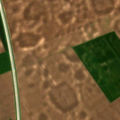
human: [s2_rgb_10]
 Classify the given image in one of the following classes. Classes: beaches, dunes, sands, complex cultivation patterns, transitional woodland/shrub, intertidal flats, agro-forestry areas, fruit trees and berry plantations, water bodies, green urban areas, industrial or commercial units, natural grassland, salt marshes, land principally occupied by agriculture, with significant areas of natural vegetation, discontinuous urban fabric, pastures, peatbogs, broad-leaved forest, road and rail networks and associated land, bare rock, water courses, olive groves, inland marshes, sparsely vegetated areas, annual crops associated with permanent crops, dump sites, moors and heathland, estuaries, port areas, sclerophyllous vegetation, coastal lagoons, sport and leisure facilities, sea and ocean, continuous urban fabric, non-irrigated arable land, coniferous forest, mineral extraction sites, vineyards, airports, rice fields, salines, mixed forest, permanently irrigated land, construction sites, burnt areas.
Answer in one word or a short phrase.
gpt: non-irrigated arable land